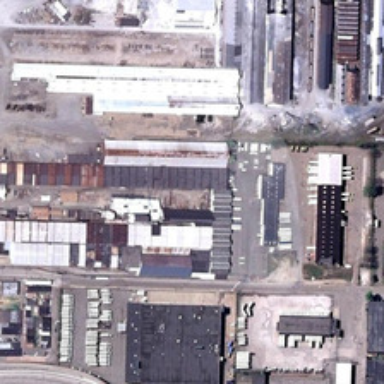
Many buildings are in an industrial area .